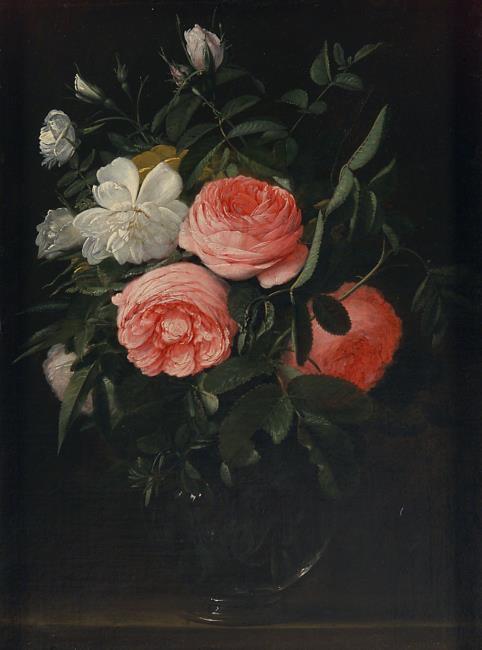
Title: Bloemstilleven van rozen in een glazen vaas
Artist: attributed to Jan Anton van der Baren
Earliest date: 1659
Latest date: 1659
Genre: painting
Keywords: flower piece, on a table, vase, rose, glassware